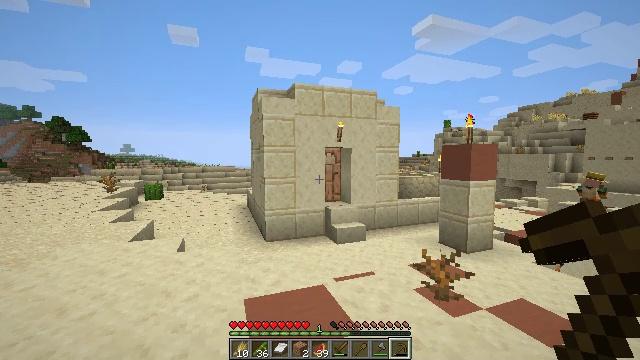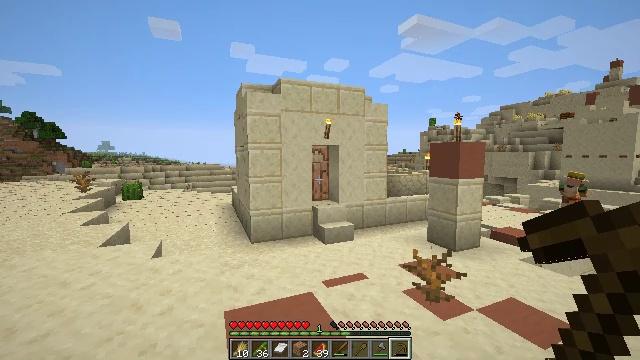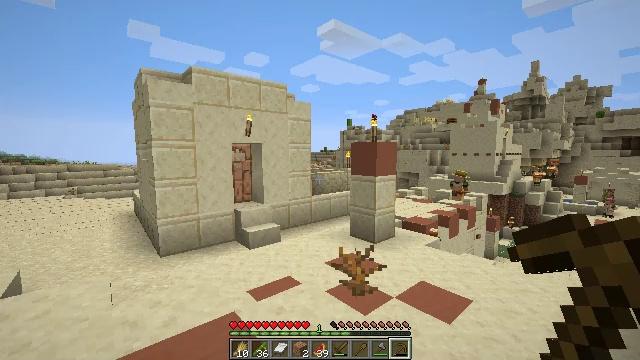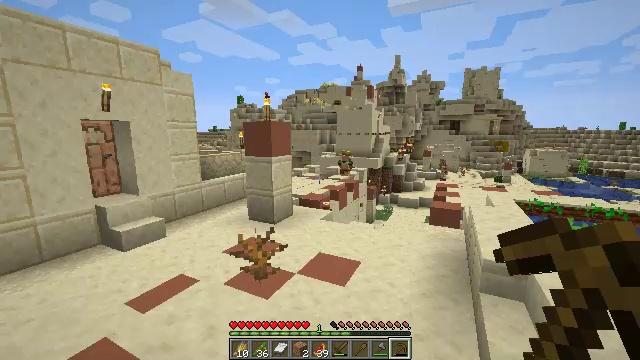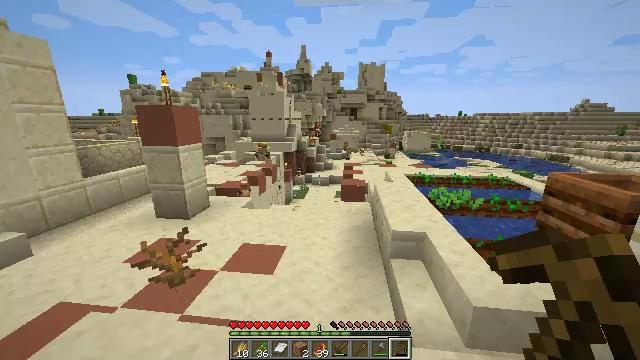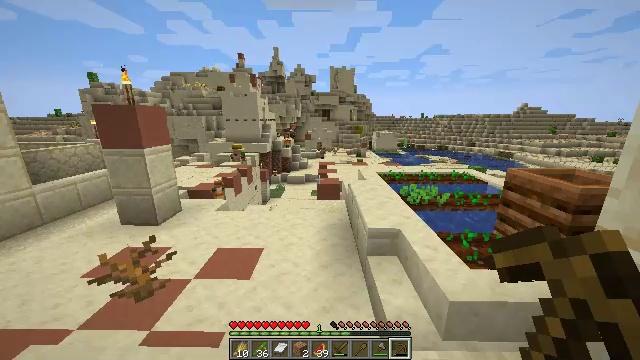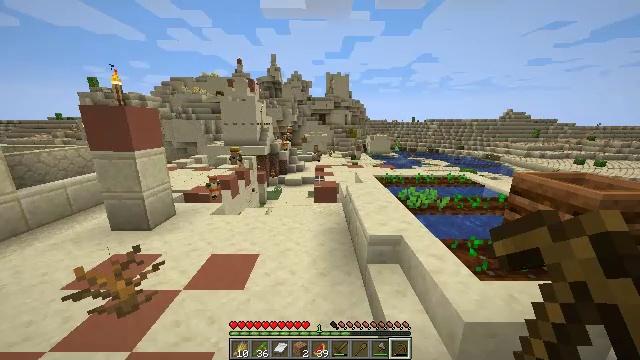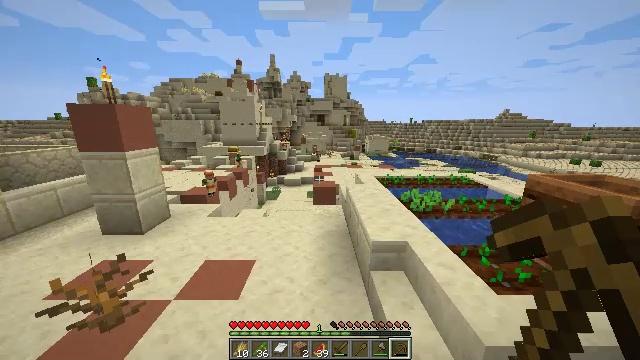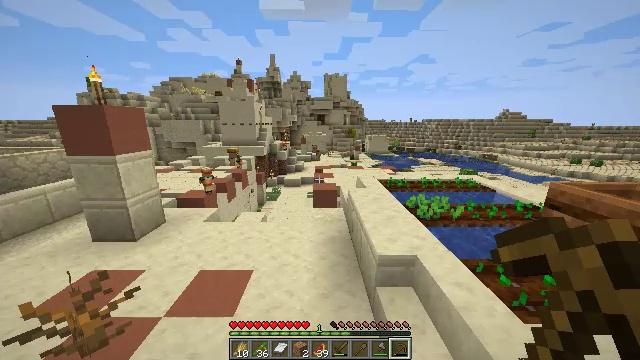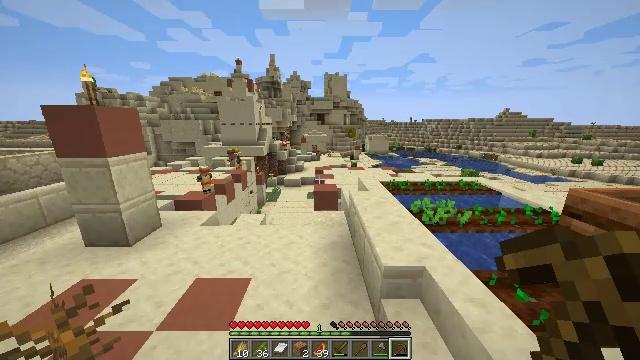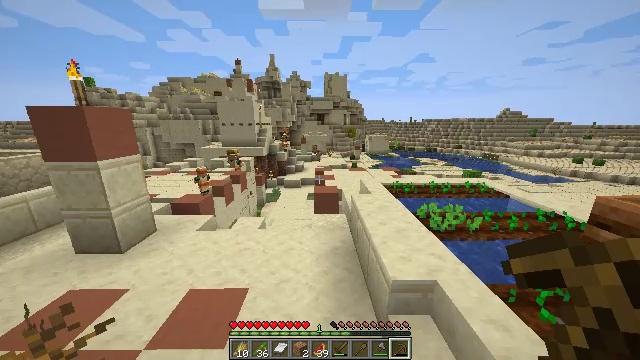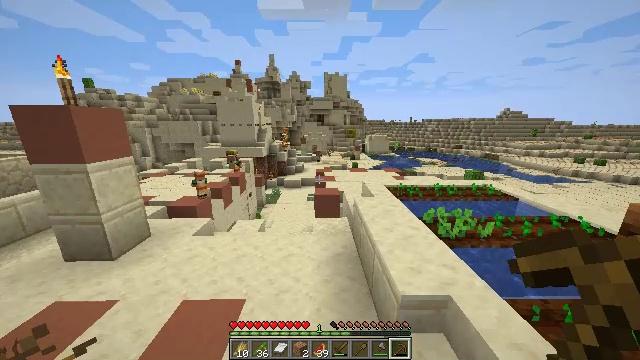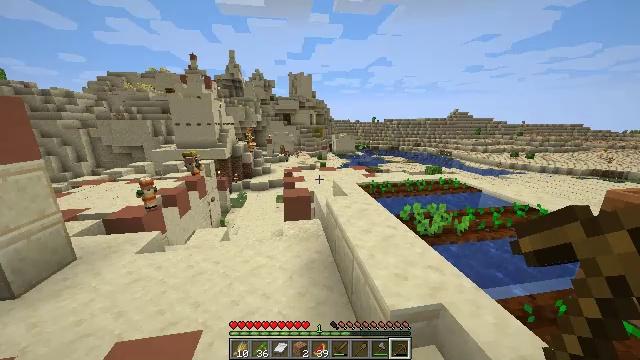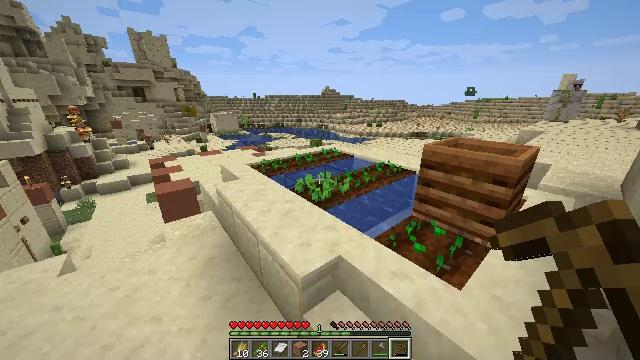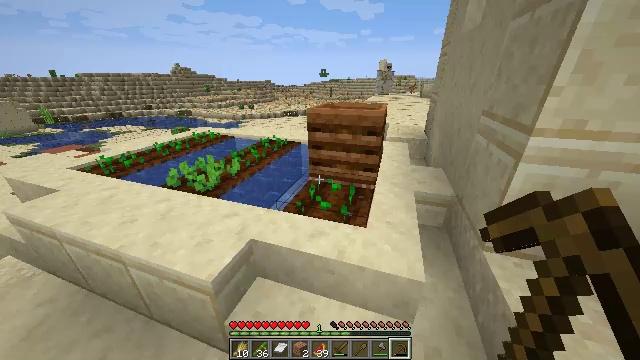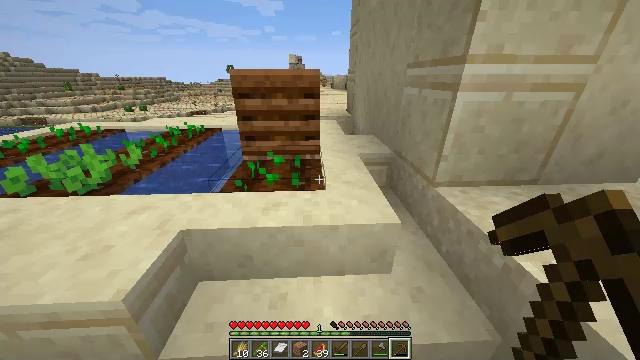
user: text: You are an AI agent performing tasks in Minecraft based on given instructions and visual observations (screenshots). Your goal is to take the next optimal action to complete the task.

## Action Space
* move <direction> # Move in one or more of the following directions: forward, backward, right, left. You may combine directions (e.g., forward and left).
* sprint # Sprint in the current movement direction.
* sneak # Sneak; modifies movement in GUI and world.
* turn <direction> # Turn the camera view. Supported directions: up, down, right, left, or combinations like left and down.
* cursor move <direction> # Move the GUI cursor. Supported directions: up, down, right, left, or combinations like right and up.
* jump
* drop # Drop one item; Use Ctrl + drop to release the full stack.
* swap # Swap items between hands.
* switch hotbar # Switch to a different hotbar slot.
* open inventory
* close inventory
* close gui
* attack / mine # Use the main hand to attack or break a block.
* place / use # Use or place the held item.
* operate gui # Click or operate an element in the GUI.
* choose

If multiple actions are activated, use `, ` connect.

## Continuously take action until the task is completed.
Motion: motion action
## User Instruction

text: Pull up beetroots from the soil.
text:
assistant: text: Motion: move forward, turn right
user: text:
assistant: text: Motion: move forward, turn right
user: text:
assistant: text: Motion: move forward, sprint, turn right and down
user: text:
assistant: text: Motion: move forward, sprint, turn right and down
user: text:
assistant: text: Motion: move forward, sprint, turn right
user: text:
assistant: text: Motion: move forward, sprint, turn right
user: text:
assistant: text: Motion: move forward
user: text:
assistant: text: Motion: move forward
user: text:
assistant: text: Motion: move forward, sprint
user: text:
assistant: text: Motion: move forward, sprint
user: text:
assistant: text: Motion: move forward, sprint
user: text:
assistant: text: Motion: move forward, turn right
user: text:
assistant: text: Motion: move forward, turn right and down
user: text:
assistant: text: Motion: move forward, turn right and down
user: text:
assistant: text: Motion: move forward, turn right
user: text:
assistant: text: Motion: move forward, turn right
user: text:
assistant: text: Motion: no_op
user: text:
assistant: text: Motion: no_op
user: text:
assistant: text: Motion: no_op
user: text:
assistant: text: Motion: move forward
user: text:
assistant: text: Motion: move forward, jump
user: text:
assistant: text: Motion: move forward, jump
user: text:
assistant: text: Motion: move forward, jump
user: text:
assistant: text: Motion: move forward, turn left and down, jump
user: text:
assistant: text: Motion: move forward, turn left and down
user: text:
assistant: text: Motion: turn left and down
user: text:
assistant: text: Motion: turn left and down
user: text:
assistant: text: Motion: no_op
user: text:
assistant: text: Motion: turn left and down
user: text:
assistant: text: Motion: turn left and down